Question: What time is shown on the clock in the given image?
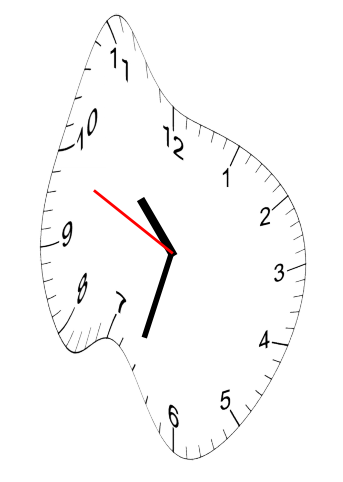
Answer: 10:32:49